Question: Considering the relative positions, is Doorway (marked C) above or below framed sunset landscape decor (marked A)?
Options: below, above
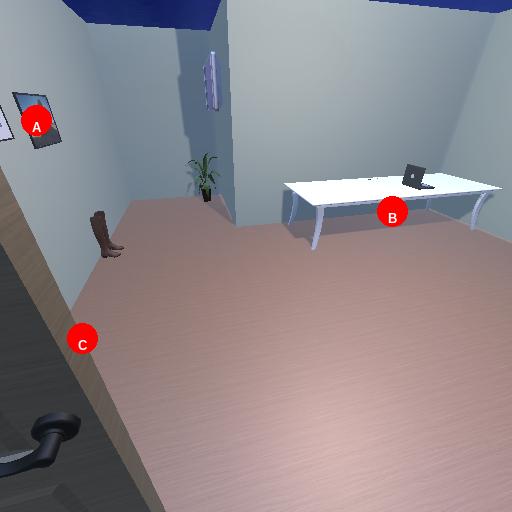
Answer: below